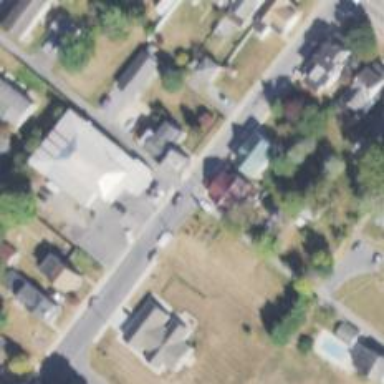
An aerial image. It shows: Alleyway designated as service road.